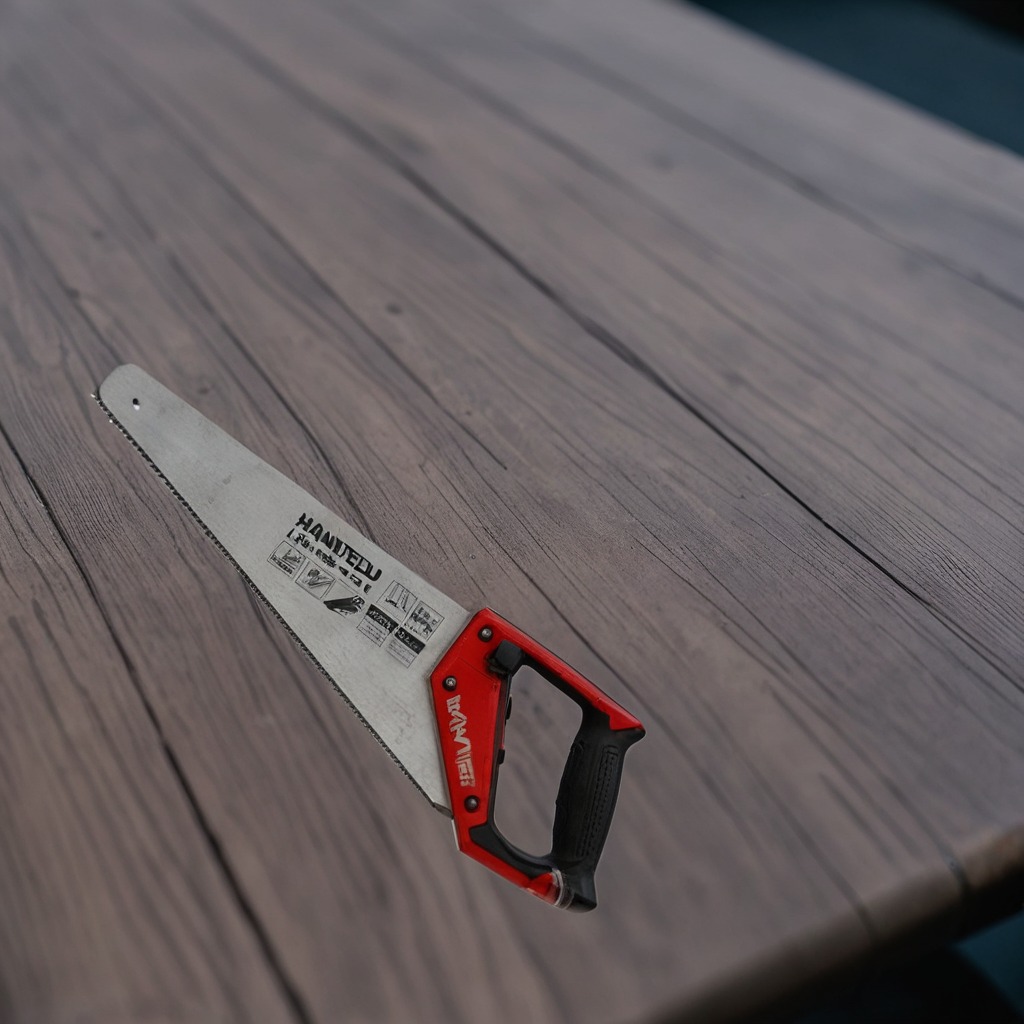
A handheld metal saw is lying on a old table with faint burn marks in a small garage at twilight.